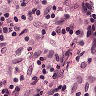
Metastatic tissue present: no